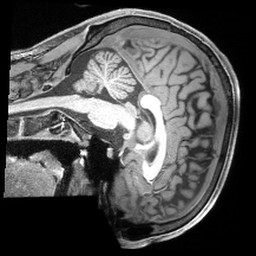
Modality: T1w
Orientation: sagittal
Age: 22
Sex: male
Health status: healthy
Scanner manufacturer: siemens
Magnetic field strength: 3 T
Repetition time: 2.4 s
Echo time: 0.00194 s